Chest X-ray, AP view. Patient: 51 years old, sex M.
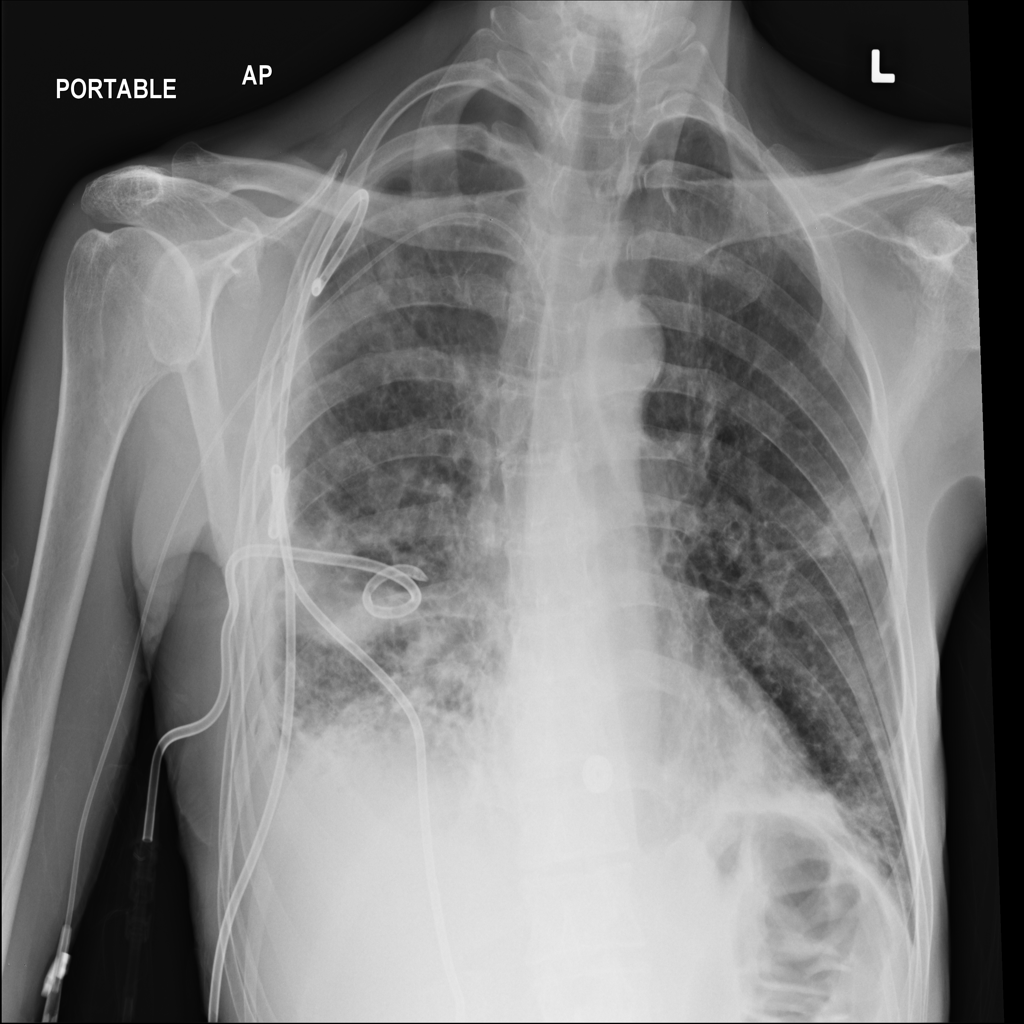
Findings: Pleural_Thickening, Pneumothorax